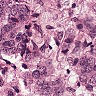
Metastatic tissue present: yes